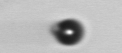
Label: bead